Chest X-ray:
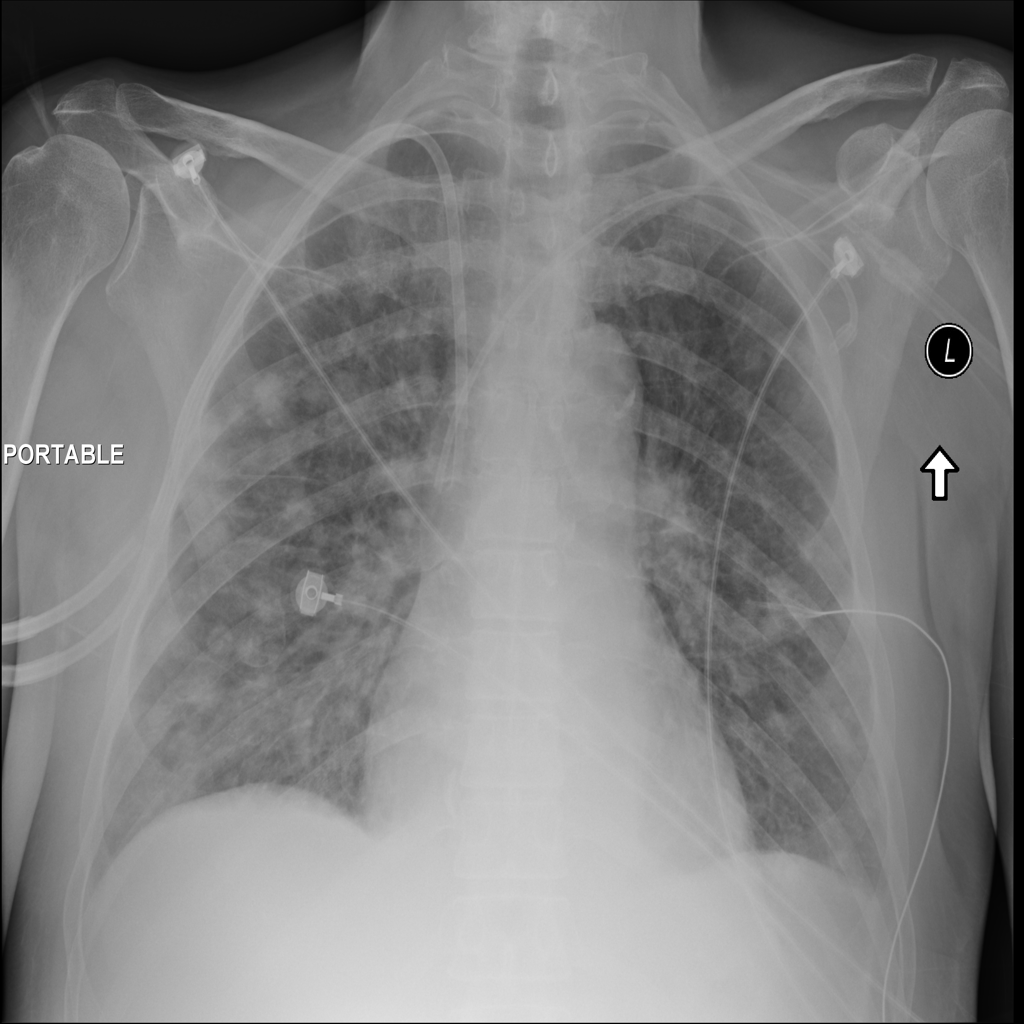
Findings: Consolidation, Diffuse Nodule, Effusion
No abnormal finding: no